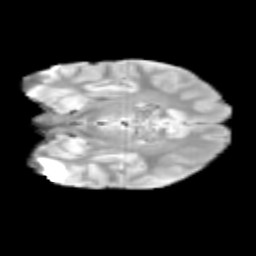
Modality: T2w
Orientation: coronal
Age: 11
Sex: male
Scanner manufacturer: siemens
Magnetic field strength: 3 T
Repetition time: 3.8 s
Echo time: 0.07 s